Question: As I understand it, Git figures out the current state of a repository by tracing back the changes from the current HEAD through its parents to the root.
Merge commits have two parents, like 'C6' here:

<URL>
I understand the advantages, rationale, etc. for having multiple parents like this.
However, I don't understand how you could trace back through the history here. If your head is on the tip of the 'master' branch, and you trace back one commit at a time, how does Git know that 'C6''s "real" parent is 'C5'? Is it just something like the order they're stored in the commit file?
Or am I misunderstanding something? Is this not what Git does at all?
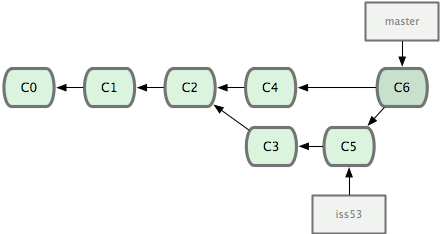
Answer: There's no such thing as a "real" parent. A merge has multiple parents, could be more than two, and none of them is more real than the other. What you are thinking of is the parent, and that should give you the answer; parents are ordered.